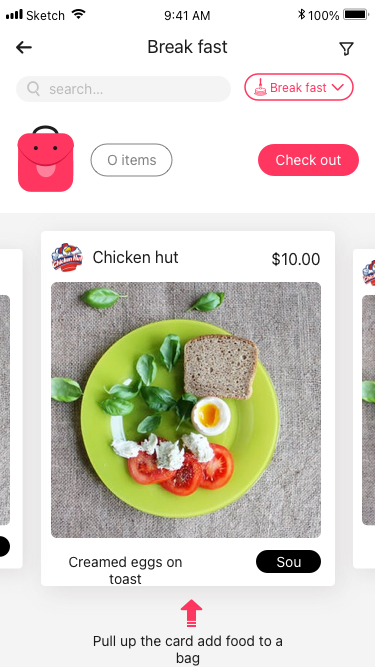
Text in this UI design:
search…
Break fast
Pull up the card add food to a bag
Check out
O items
Chicken hut
Creamed eggs on toast
Sour
Creamed eggs on toast
$10.00